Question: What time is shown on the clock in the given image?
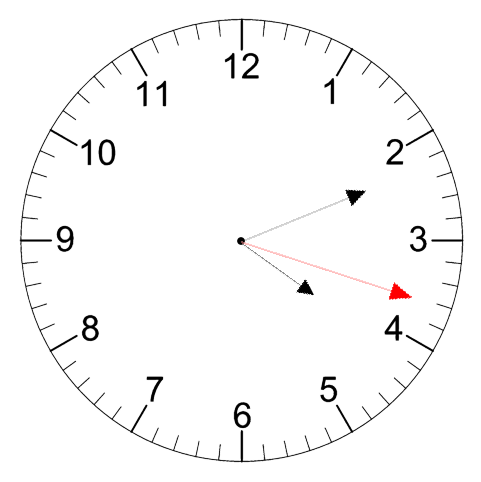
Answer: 04:11:18